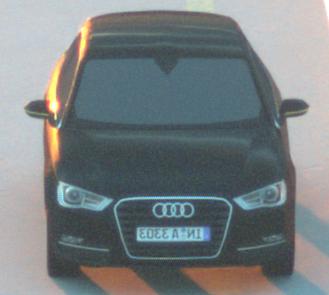
Make: Audi
Model: A3 1.2 TFSI
Detailed model: A3 (8V)
Model produced from: 2013/02
Model produced until: 2014/05
Doors: 3
Color: black
Road condition: dry road
Daytime: sunrise or sunset
Contrast: medium contrast